【题型】填空题　【知识点】解析几何　【难度】easy
若点$A$、$B$为椭圆的长轴顶点, 过椭圆上任一不同于$A$、$B$的点$P$作$AB$的垂线, 垂足为点$Q$, 若$\dfrac{|PQ|^2}{|AQ|\cdot|BQ|} = \dfrac{1}{3}$, 则该椭圆的离心率为\underline{\quad\quad\quad\quad}.
【解答】
\textbf{【答案】}$\dfrac{\sqrt{6}}{3}$

\textbf{【详解】}
不妨假设椭圆的焦点在$x$轴上, 设椭圆的标准方程为$\dfrac{x^2}{a^2} + \dfrac{y^2}{b^2} = 1(a > b > 0)$, 设$c = \sqrt{a^2 - b^2}$,

设点$P(x_0,y_0)$, 其中$-a < x_0 < a$, 则$|PQ| = |y_0|$, $|AQ| = x_0 - (-a) = a + x_0$, $|BQ| = a - x_0$,

由题意可得$\dfrac{x_0^2}{a^2} + \dfrac{y_0^2}{b^2} = 1$, 所以$x_0^2 = a^2 - \dfrac{a^2}{b^2}y_0^2$,

所以$\dfrac{|PQ|^2}{|AQ|\cdot|BQ|} = \dfrac{y_0^2}{(a + x_0)(a - x_0)} = \dfrac{y_0^2}{a^2 - x_0^2} = \dfrac{y_0^2}{a^2 - \left(a^2 - \dfrac{a^2}{b^2}y_0^2\right)} = \dfrac{b^2}{a^2} = \dfrac{1}{3}$,

因此该椭圆的离心率为$e = \dfrac{c}{a} = \sqrt{\dfrac{a^2 - b^2}{a^2}} = \sqrt{1 - \dfrac{b^2}{a^2}} = \sqrt{1 - \dfrac{1}{3}} = \dfrac{\sqrt{6}}{3}$.

故答案为: $\dfrac{\sqrt{6}}{3}$.
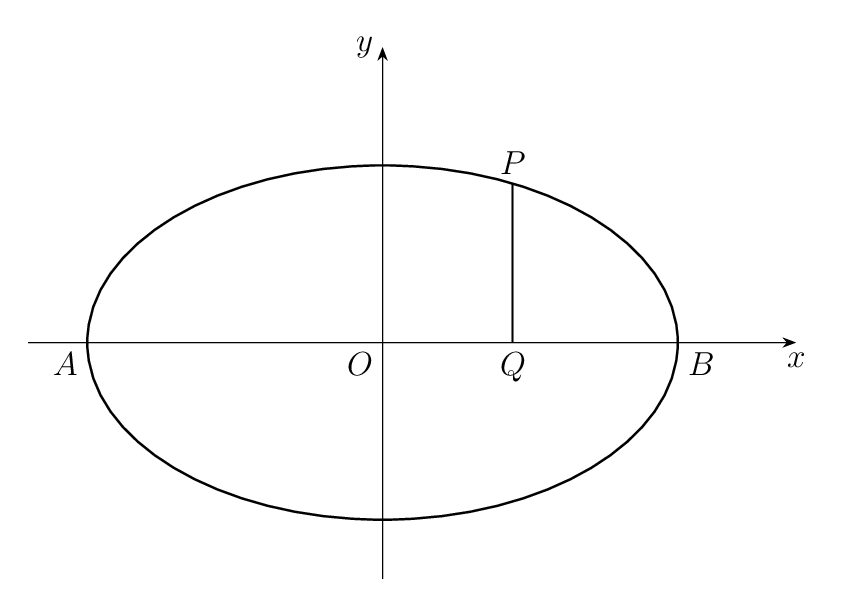